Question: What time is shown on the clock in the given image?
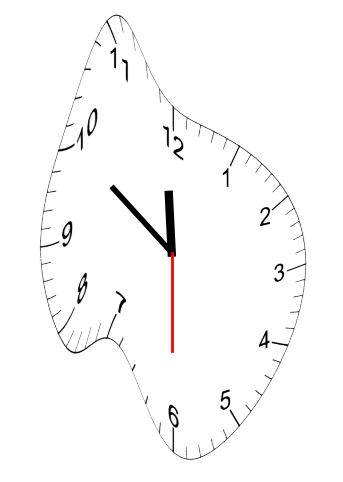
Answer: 11:50:30